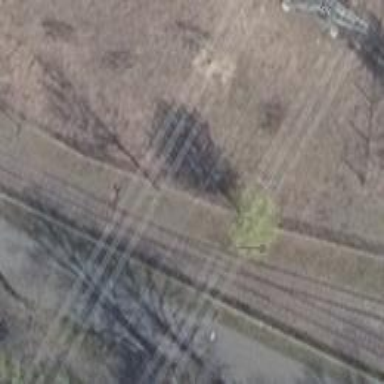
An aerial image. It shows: Railway switch.